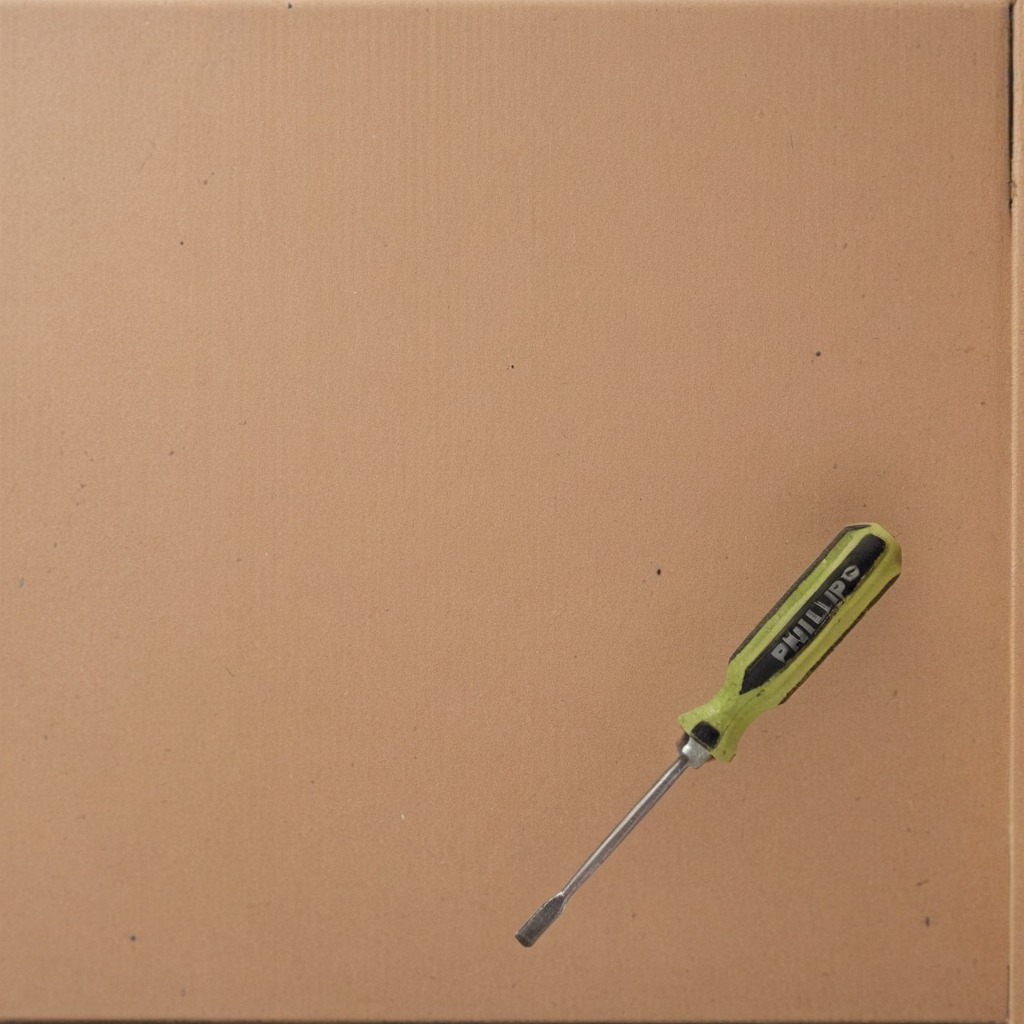
A screwdriver is lying on the cardboard box surface in an outdoor workshop during daytime bright natural light soft shadows slightly creased but